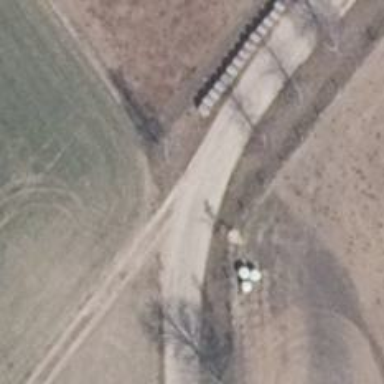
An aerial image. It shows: Well-maintained track road of grade 1.